Question: I've been trying to import a Play2 project in IntelliJ IDEA 13. It seemed to have imported just fine until I tried navigating around the code and realized that the routes file points to the 'controller.Application' present in play jar bundled with sbt instead of my file.
I've tried all possible combinations that I could think of:
- -
However this is not an issue when I create a new play project and the routes file happily points to the right controller.Application.
UPDATE:
My folder structure is like this:

I tried pulling controllers folder up one level & intellij stopped complaining but I get the error when I view it in browser.
It seems that I'm not configuring it right. I'd really appreciate any help on this. Thanks.
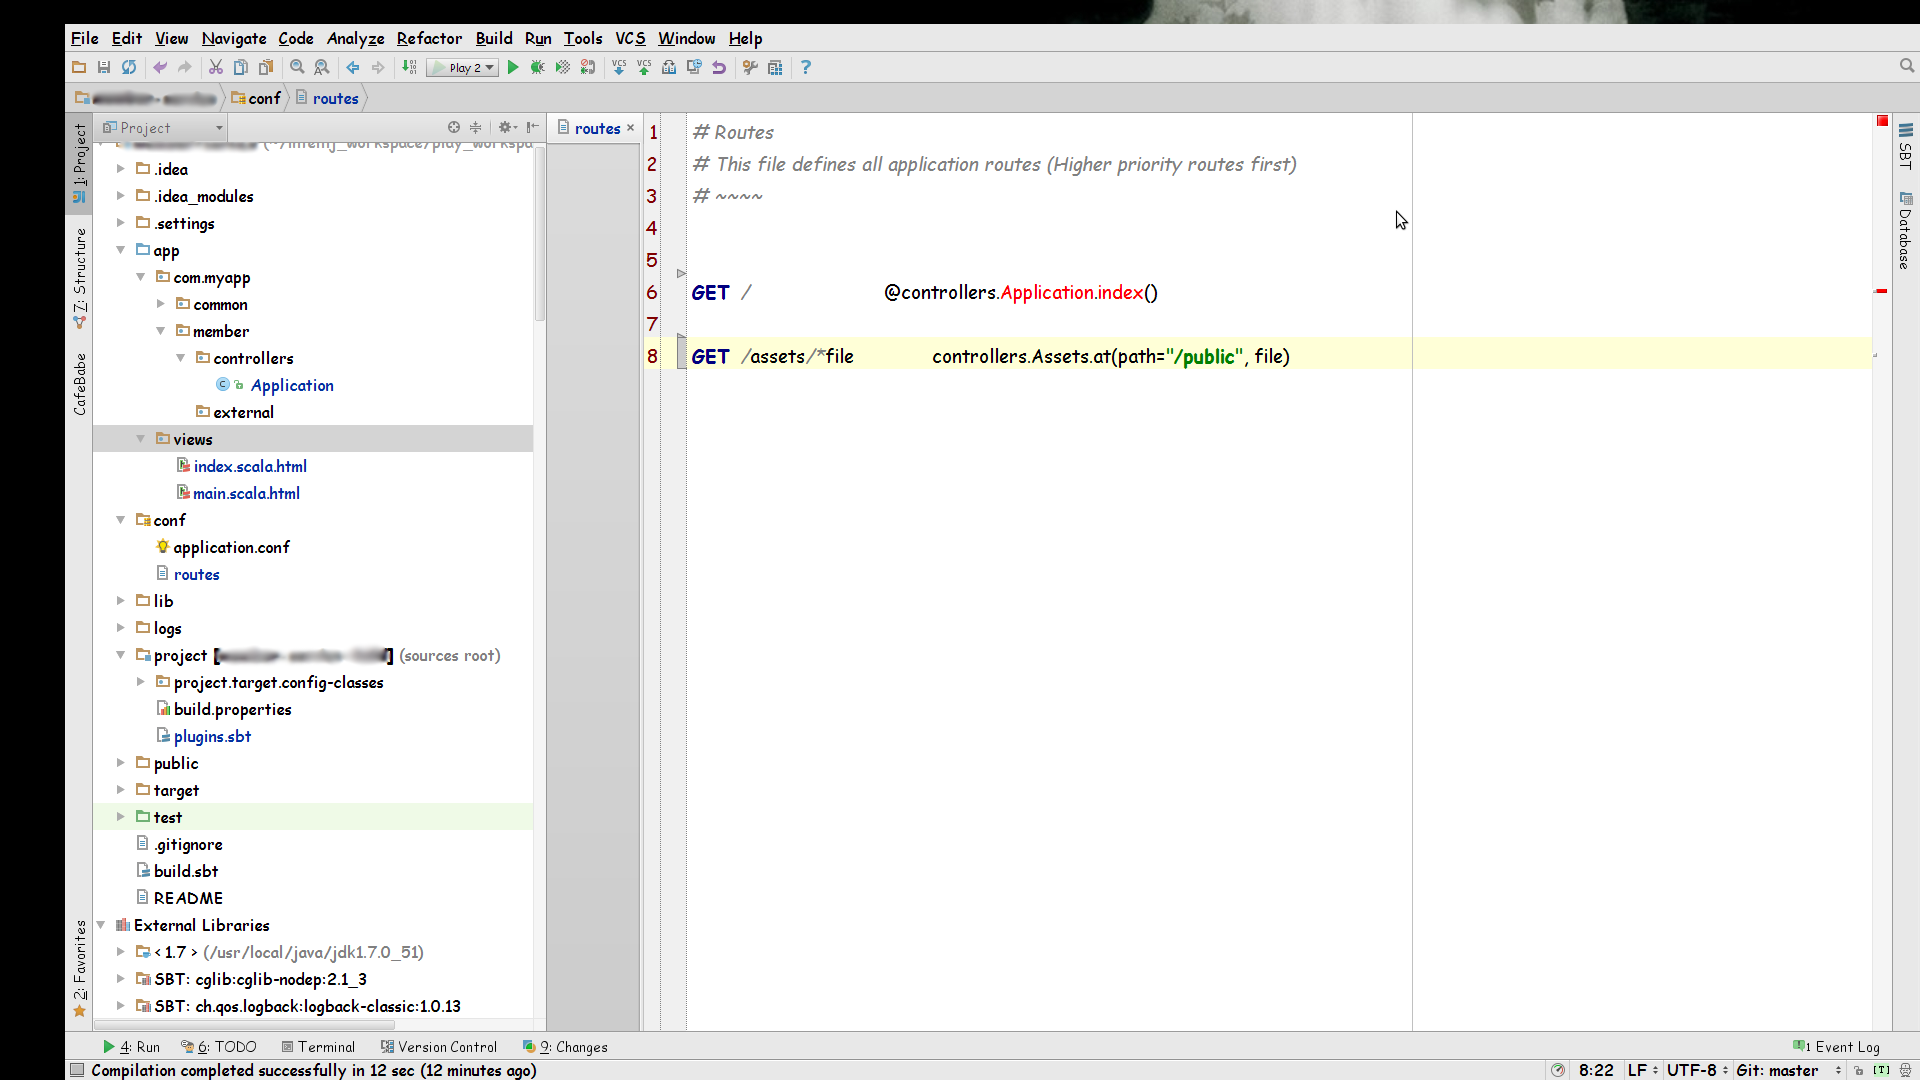
Answer: This issue was resolved by setting sources appropriately. Here's how I did it:
- - - - - - - -